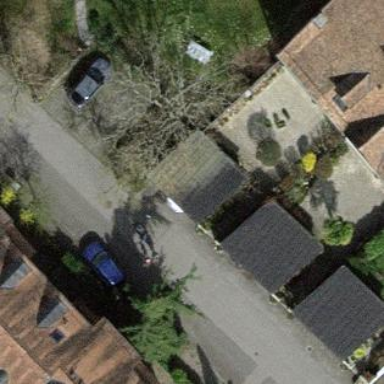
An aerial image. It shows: Garage building.